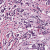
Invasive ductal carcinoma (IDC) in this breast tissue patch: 1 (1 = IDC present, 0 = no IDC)